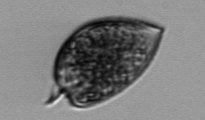
Label: Prorocentrum_micans